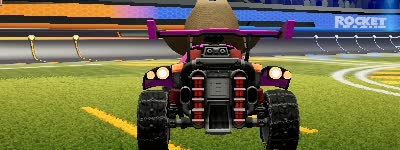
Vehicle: octane